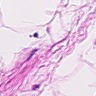
Metastatic tissue present: no